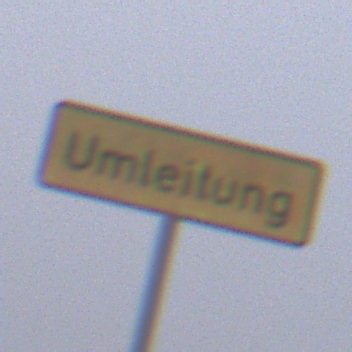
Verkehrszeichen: Umleitungsankuendigung
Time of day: MorningAfternoon
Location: Outdoor (RoadRail)
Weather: Overcast
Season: NotSpecified
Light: Natural